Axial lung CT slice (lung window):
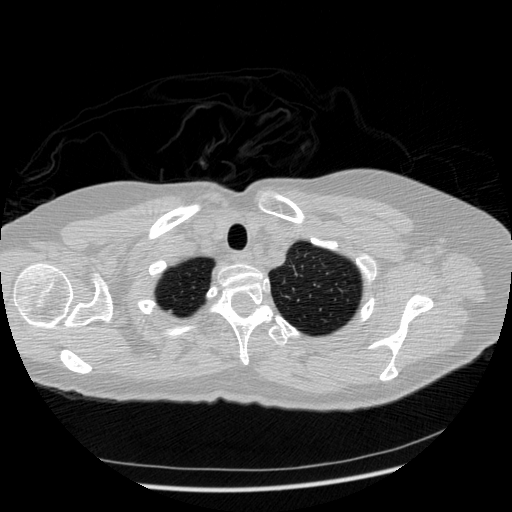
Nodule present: no